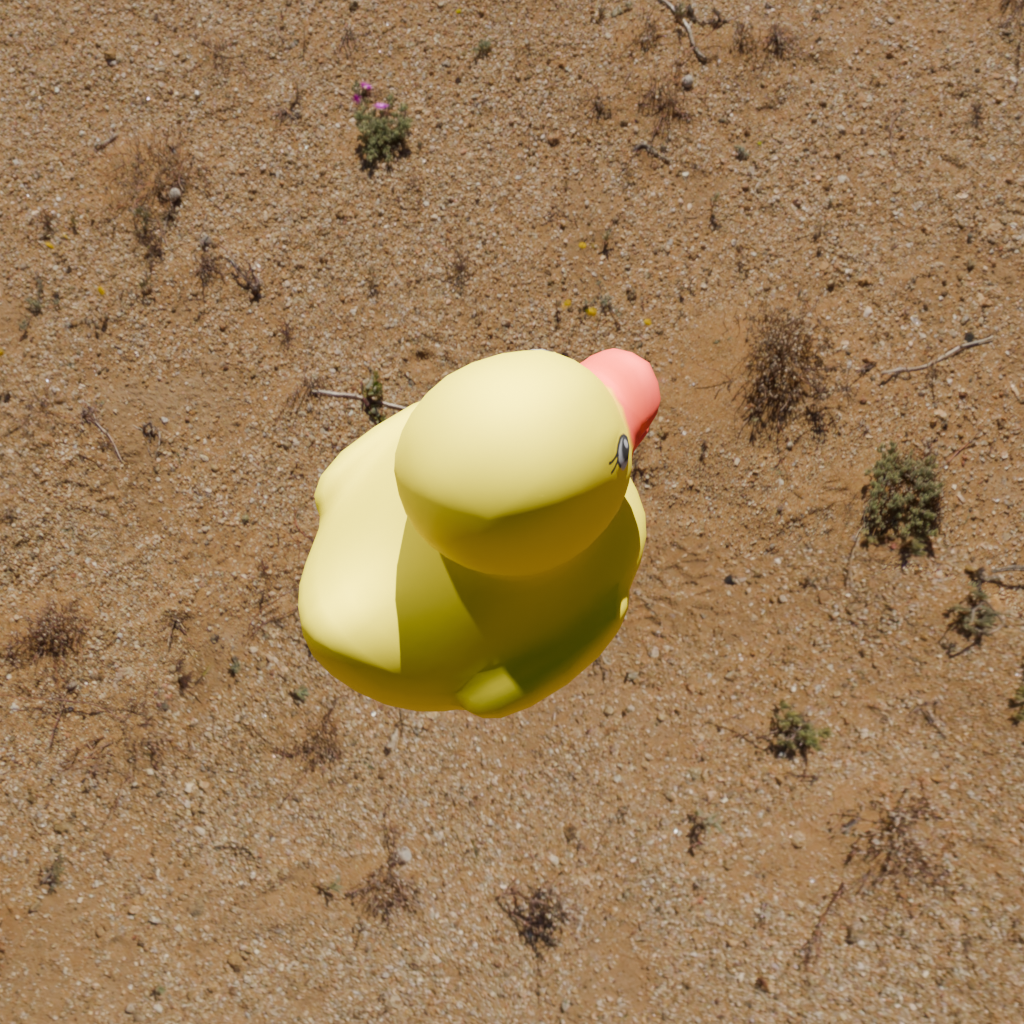
an image of a yellow rubber duck seen from <back_right_top> in a sunny desert landscape with a clear sky.